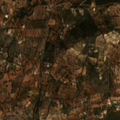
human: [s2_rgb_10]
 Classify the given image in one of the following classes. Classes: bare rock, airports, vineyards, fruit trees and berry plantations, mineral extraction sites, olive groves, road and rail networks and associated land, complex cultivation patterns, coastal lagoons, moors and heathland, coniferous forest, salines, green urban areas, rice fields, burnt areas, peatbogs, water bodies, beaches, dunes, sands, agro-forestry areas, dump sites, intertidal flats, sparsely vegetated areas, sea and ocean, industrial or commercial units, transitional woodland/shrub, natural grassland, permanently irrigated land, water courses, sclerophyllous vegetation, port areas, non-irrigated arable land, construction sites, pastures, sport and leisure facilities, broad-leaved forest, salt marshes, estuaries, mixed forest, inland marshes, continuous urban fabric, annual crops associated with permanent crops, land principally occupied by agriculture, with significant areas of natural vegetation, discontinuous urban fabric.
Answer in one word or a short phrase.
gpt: olive groves, land principally occupied by agriculture, with significant areas of natural vegetation, sclerophyllous vegetation